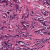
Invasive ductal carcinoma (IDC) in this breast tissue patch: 1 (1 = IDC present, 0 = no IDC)